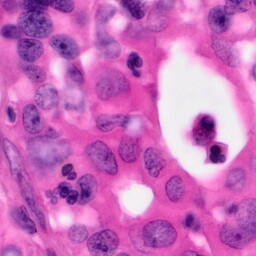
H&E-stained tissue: Pancreatic